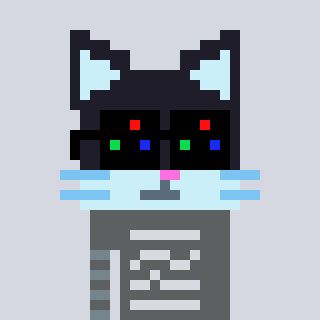
a pixel art character with square black sunglasses, a cat-shaped head and a slimegreen-colored body on a cool background